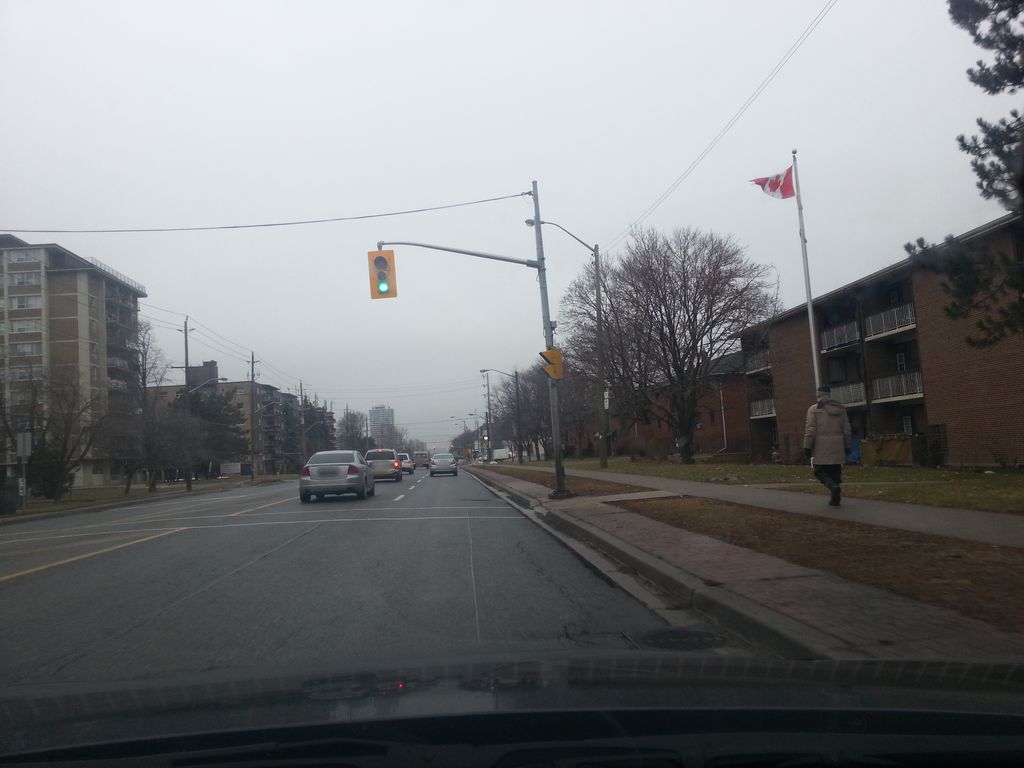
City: toronto